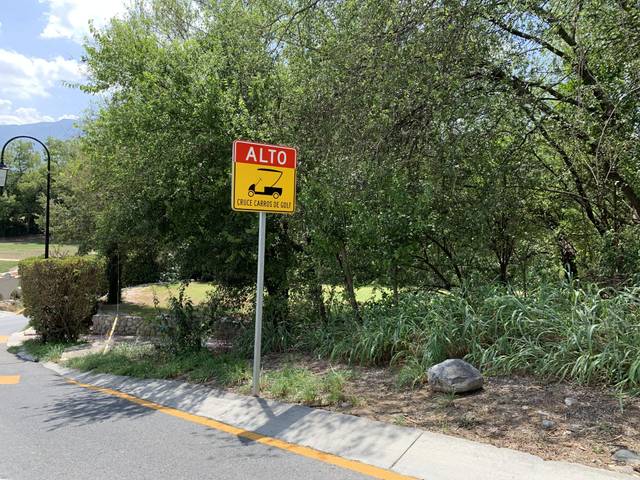
Region: Mexico
Coordinates: 25.509, -100.189